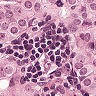
Metastatic tissue present: yes